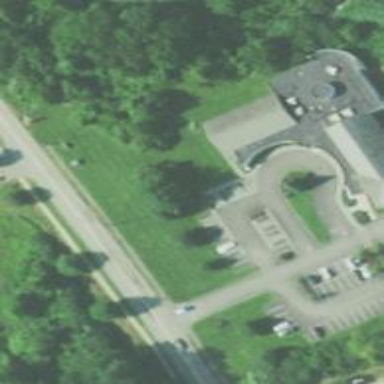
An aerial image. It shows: Office building that also serves as clinic.